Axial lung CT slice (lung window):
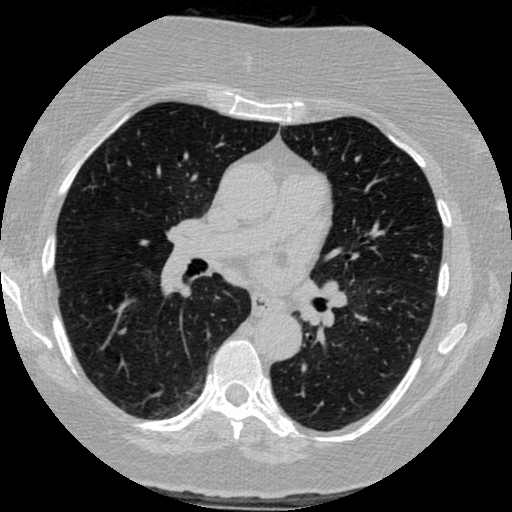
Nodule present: no